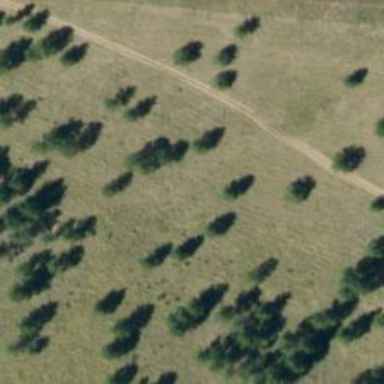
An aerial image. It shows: Evergreen needle-leaved woodland area covered with trees.